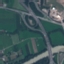
Land use / land cover class: Highway